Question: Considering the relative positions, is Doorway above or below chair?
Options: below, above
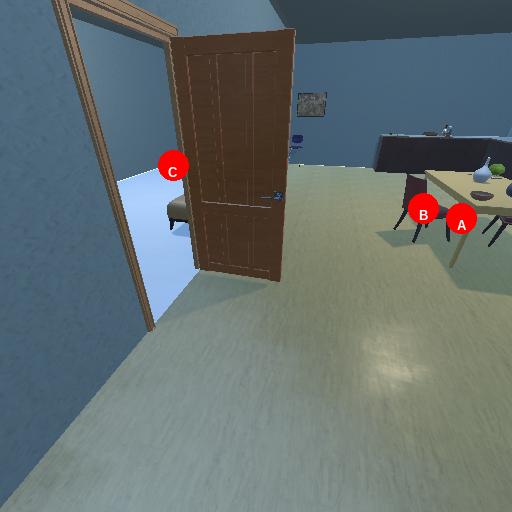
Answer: below